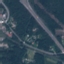
Land use / land cover: Highway